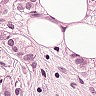
Metastatic tissue present: yes